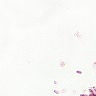
Metastatic tissue present: no